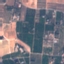
Land use / land cover: PermanentCrop